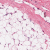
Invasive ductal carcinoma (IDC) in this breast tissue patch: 0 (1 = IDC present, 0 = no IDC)